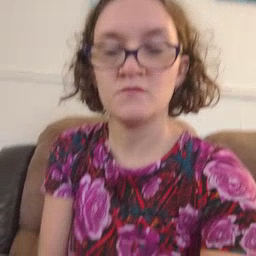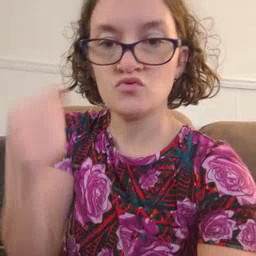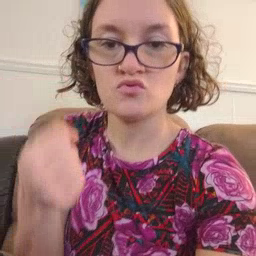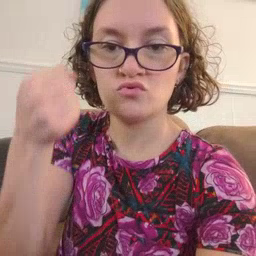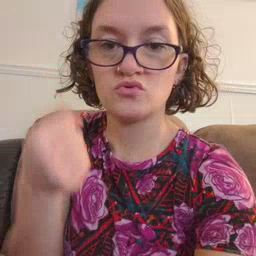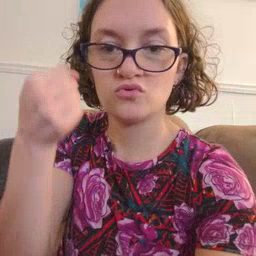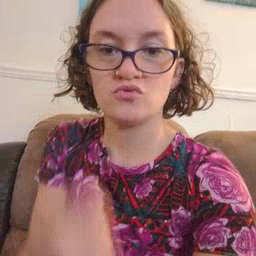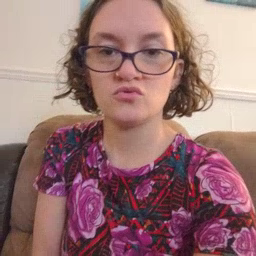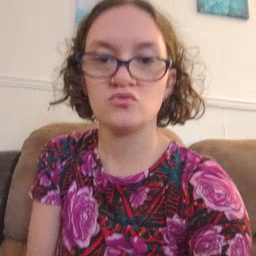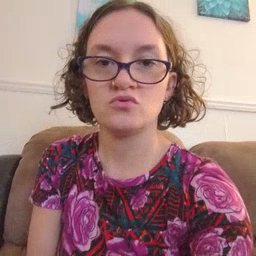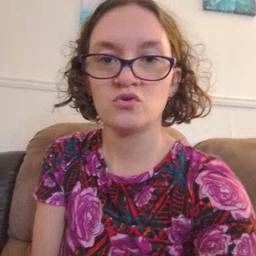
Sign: car